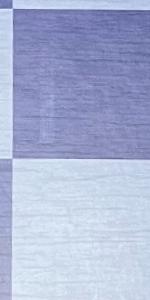
Label: Empty